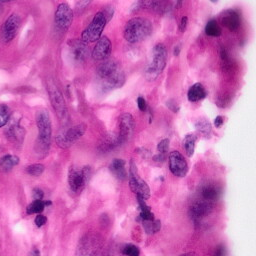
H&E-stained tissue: Pancreatic